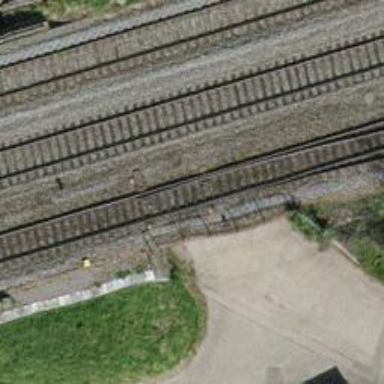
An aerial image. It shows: Railway switch.